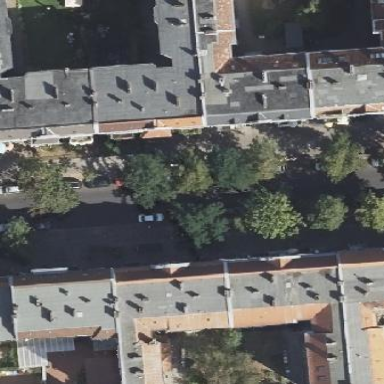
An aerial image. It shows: Building consisting of apartments with double saltbox roof shape.